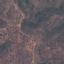
Label: HerbaceousVegetation